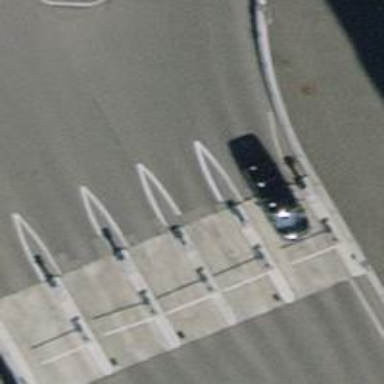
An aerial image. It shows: Asphalt road on bridge designed for service vehicles.